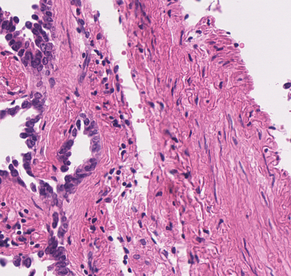
Tumor epithelial tissue: yes
Tumor-associated stroma tissue: yes
Normal tissue: no